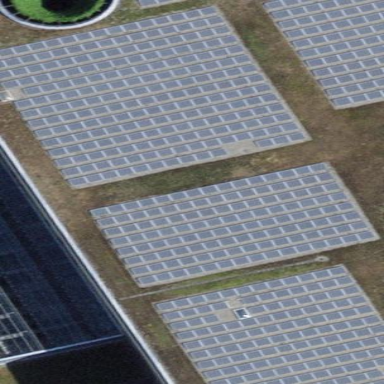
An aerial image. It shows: Solar power generator with photovoltaic panels.